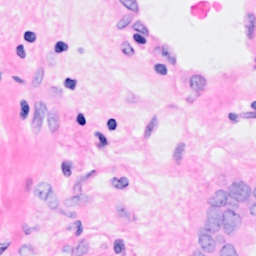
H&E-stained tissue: Breast